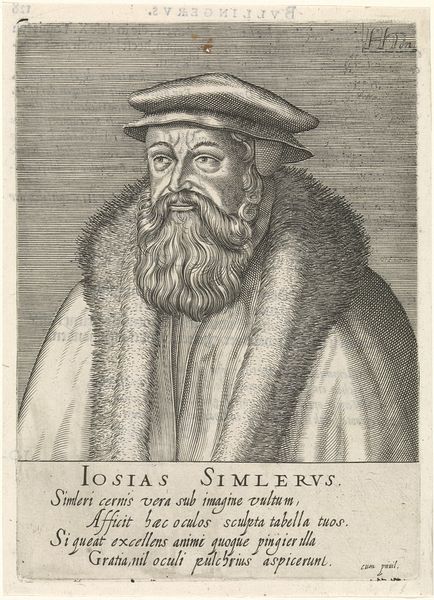
Titel: Portret van Josias Simlerus
Künstler: Hendrick (I) Hondius
Standort: Amsterdam
Institution: Rijksmuseum
Schlagwörter: hat, black, collar, face, grey, hair, nose, old, painting, portrait, print, man, eyes, spanish, drawing, coat, fur, mouth, etching, beard, french, cloak, ink, italian, engraving, book, cheek, eyebrows, latin, text, potrait, verse, josias, simlerus, aspiceruni, iosias, simlervs, simleri, iosias simlervs